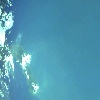
Label: water